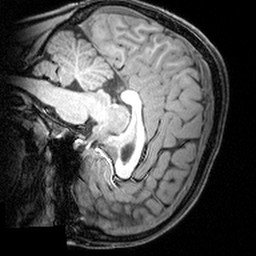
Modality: T1w
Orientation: sagittal
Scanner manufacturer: siemens
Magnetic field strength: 3 T
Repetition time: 1.9 s
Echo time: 0.00397 s